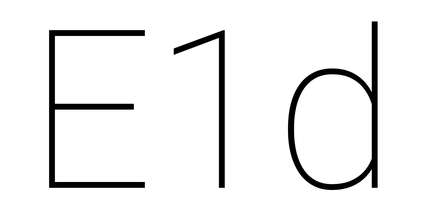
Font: Roboto_Thin